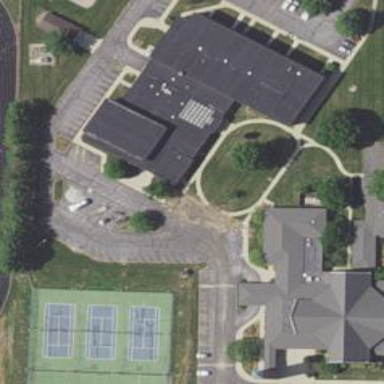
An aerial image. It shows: School building.